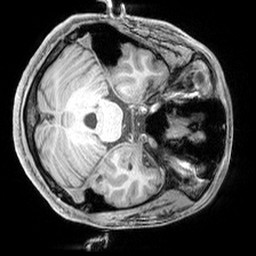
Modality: T1w
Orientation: axial
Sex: male
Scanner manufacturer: siemens
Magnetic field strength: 3 T
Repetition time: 2.3 s
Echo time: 0.00226 s